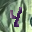
Label: 4